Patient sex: F
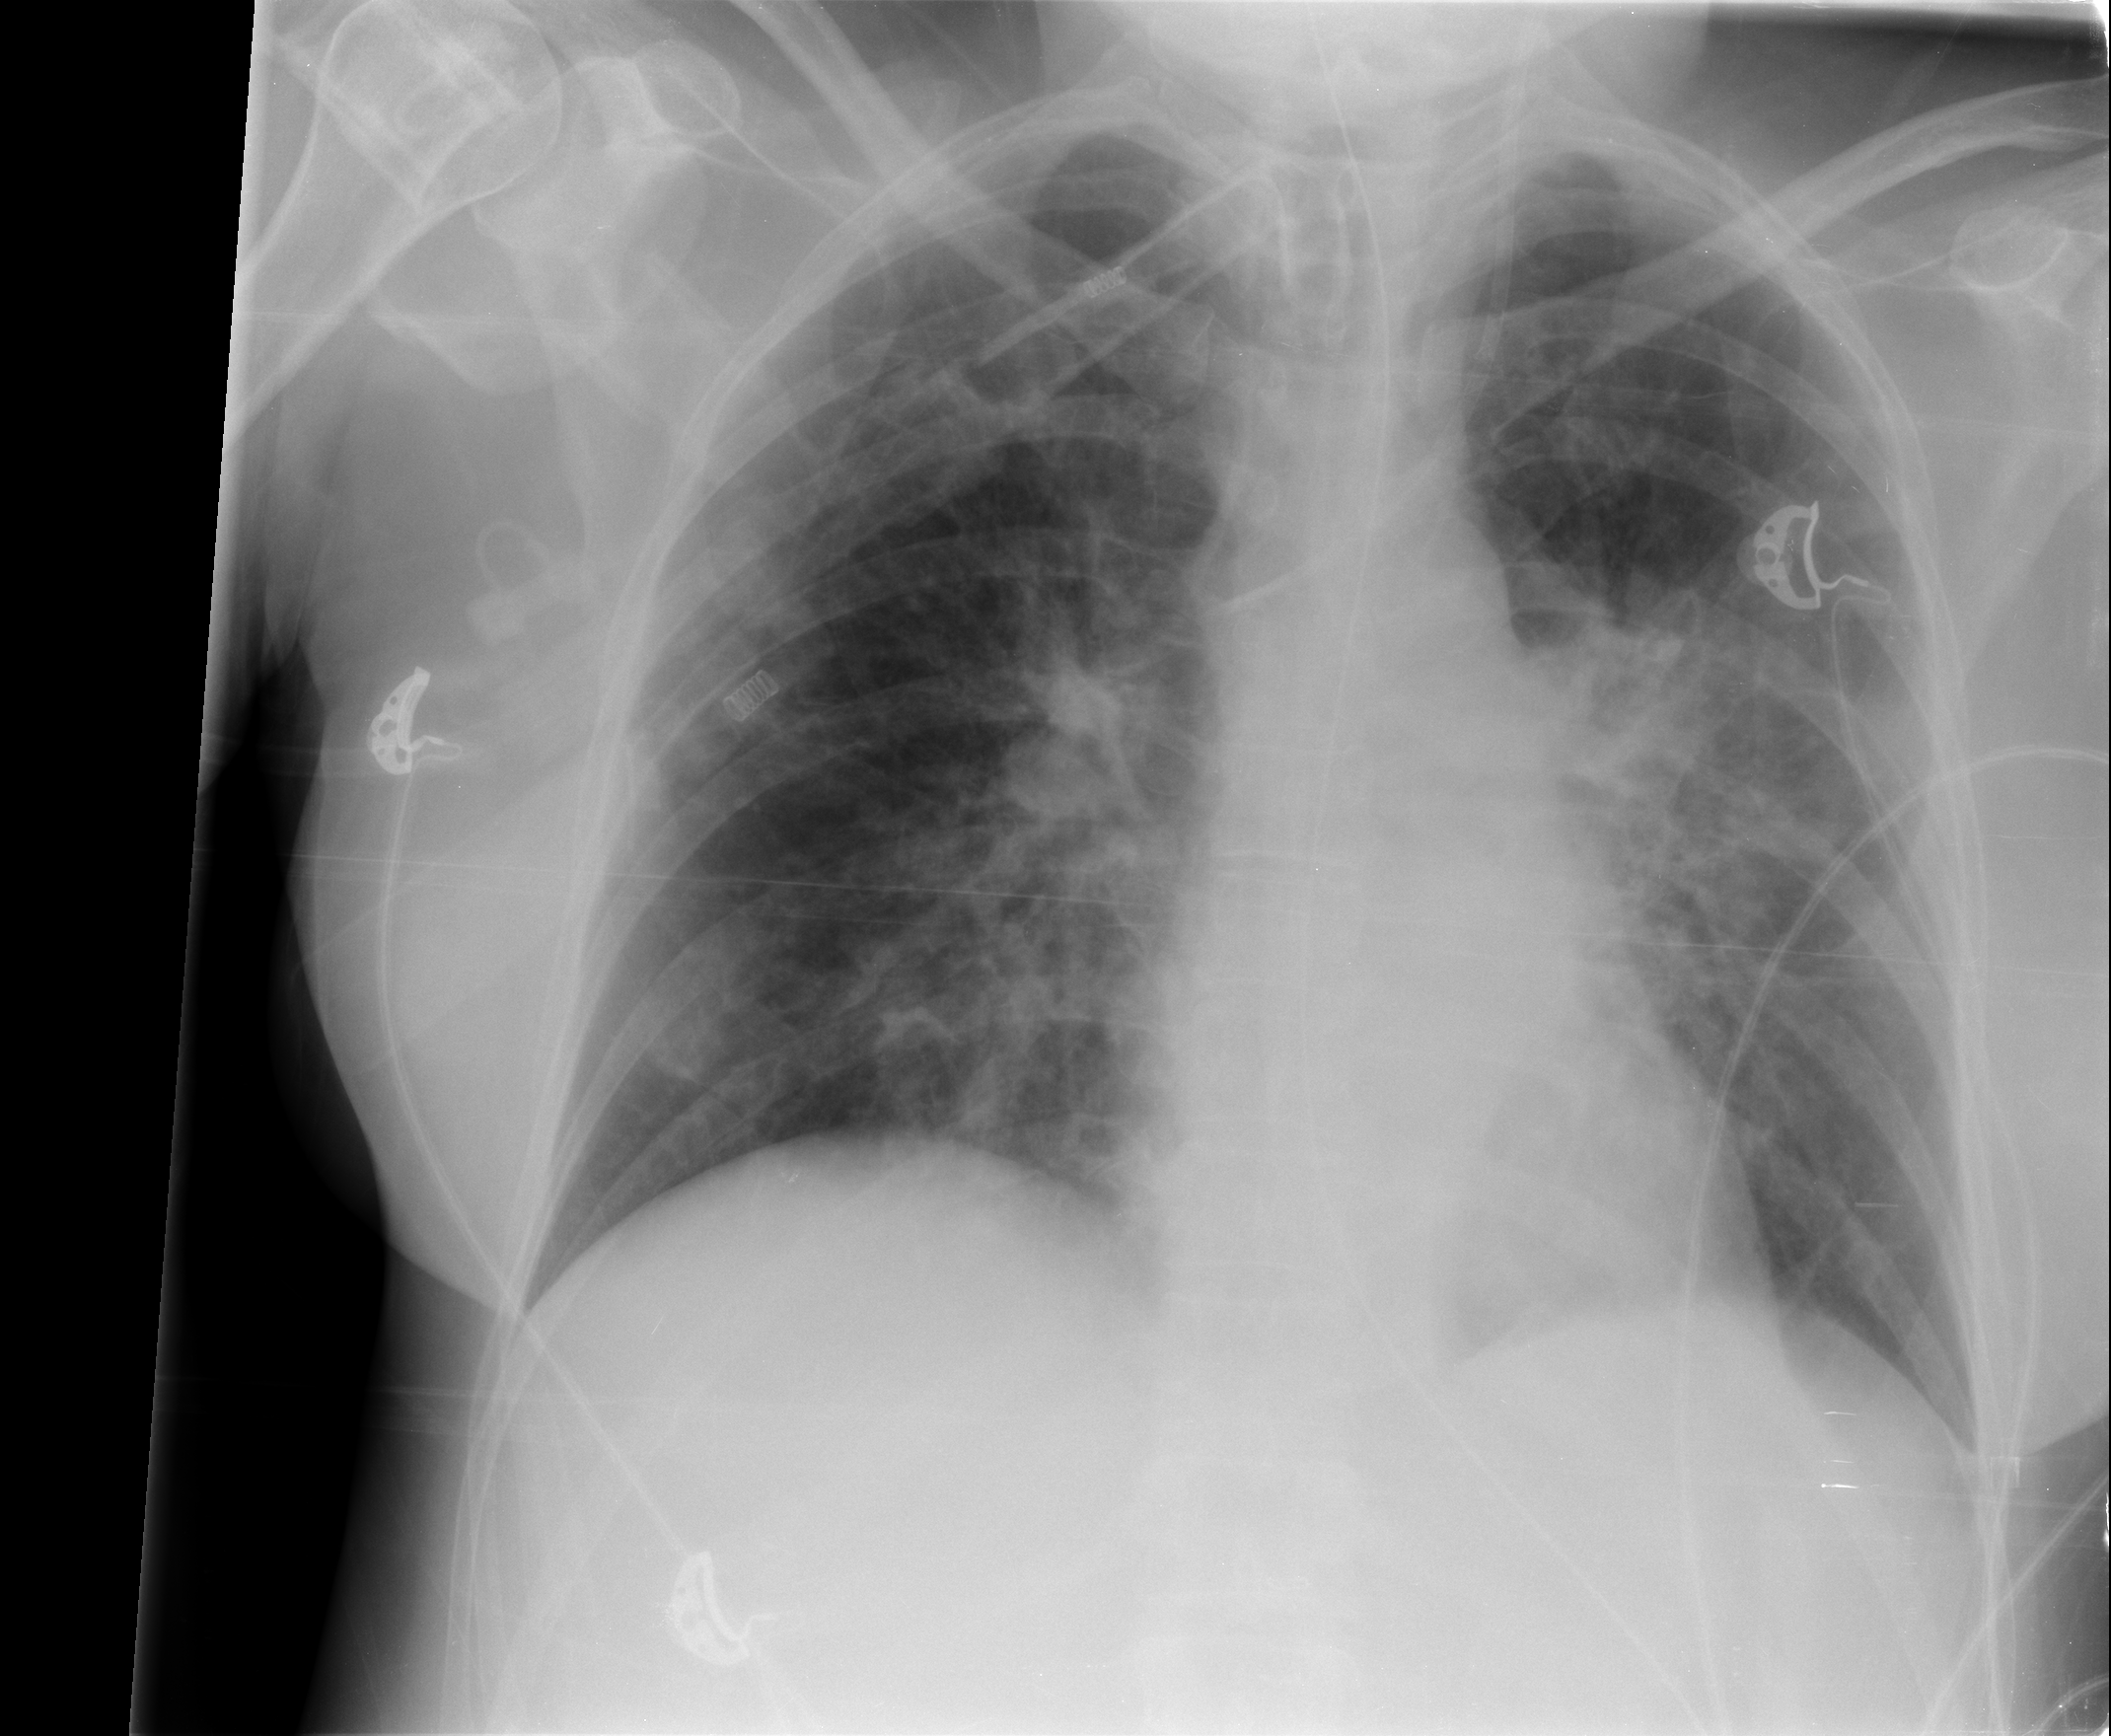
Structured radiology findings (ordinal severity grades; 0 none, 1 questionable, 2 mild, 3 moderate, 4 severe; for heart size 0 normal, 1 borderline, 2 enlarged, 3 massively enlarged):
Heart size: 0
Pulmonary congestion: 0
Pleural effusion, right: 0
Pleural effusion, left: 0
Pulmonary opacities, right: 2
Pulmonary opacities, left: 3
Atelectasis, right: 2
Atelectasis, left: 2